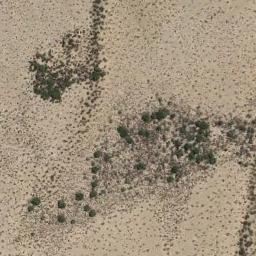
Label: chaparral